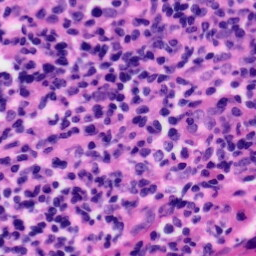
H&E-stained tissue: Tonsil